Question: I have a windows forms application in c# and I use ToolStripContainer Tool to load another form to my main windows form. It is seen like that :

But I don't want to see child page top frame. How can I hide it? I use this code to show child page in the main page:
'''
public MainPage()
{
InitializeComponent();
childPage d = new childPage();
//toolStripContainer1.ContentPanel.Controls.Add(d);
d.TopLevel = false;
d.ControlBox = false;
d.Dock = DockStyle.Fill;
toolStripContainer1.ContentPanel.Controls.Add(d);
d.Show();
}
'''
Thanks..
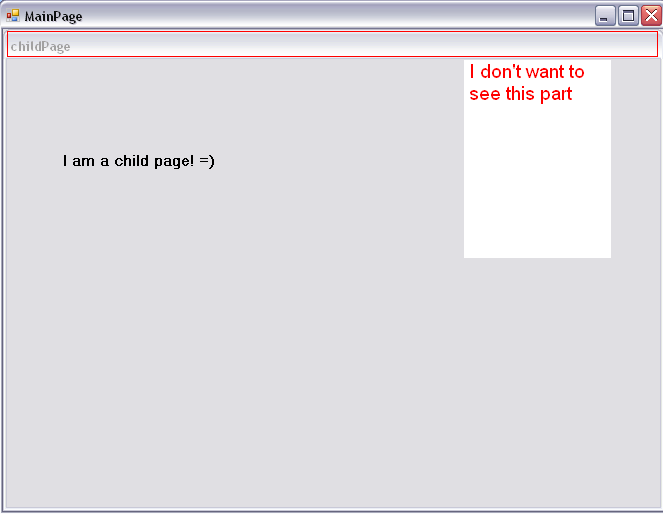
Answer: You can use this :
'''
public MainPage()
{
InitializeComponent();
childPage d = new childPage();
d.FormBorderStyle = System.Windows.Forms.FormBorderStyle.None;
toolStripContainer1.ContentPanel.Controls.Add(d);
d.Show();
}
'''